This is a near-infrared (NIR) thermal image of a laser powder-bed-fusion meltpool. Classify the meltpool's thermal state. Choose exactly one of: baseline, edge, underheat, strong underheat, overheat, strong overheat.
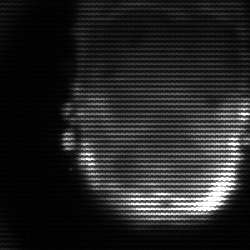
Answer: baseline